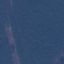
Land use / land cover: Forest